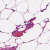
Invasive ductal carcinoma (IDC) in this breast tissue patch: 0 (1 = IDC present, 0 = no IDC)